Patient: sex F, age 35
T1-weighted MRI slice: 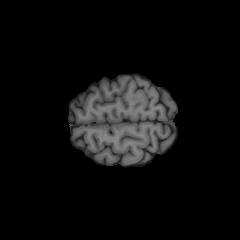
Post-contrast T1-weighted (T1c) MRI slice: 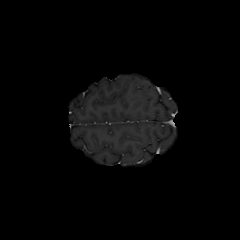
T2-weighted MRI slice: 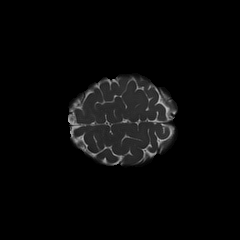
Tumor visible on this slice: no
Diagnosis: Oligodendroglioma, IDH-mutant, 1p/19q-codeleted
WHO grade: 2